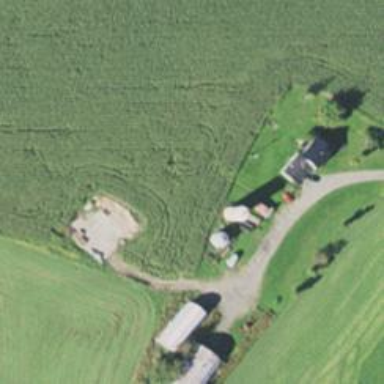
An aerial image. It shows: Silo.